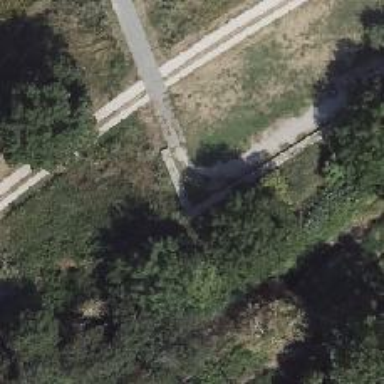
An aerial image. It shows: Footway.